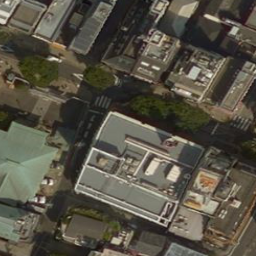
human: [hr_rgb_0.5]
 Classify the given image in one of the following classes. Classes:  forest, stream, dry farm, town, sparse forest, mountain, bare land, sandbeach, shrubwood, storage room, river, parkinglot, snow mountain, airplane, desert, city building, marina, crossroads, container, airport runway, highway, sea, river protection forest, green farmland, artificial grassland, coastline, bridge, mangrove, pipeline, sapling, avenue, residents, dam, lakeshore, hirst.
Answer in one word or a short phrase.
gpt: city building